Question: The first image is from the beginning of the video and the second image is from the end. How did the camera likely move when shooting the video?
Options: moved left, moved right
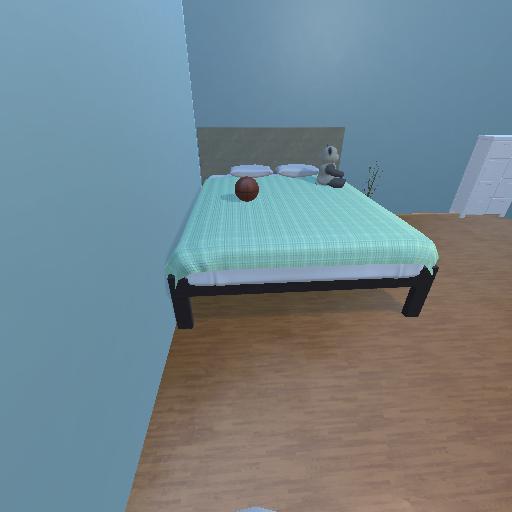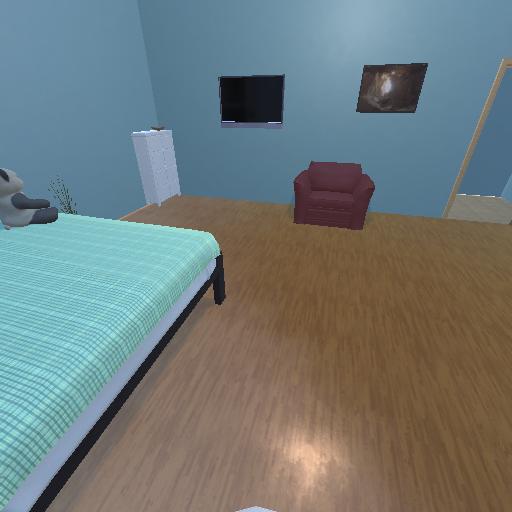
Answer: moved left